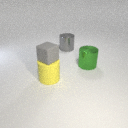
large green metal cylinder to the right of large yellow rubber cylinder